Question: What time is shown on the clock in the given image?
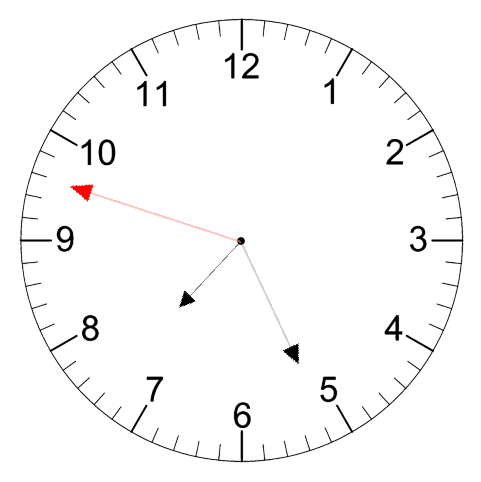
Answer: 07:25:48